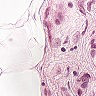
Metastatic tissue present: yes